Question: I'm have a routine based on code found on this forum:
'''
+ (FSRef)useOpenFileToGetFSRef:(NSString **)fileName requiredFileType: (NSString*) requiredFileType
{
FSRef fileFSRef;
NSArray* fileTypes = [[NSArray alloc] initWithObjects:requiredFileType, nil];
//http://stackoverflow.com/questions/<PHONE>/objective-c-nsopenpanel-get-filename
NSOpenPanel* openDlg = [NSOpenPanel openPanel];
[openDlg setFloatingPanel:YES];
[openDlg setCanChooseDirectories:NO];
[openDlg setCanChooseFiles:YES];
[openDlg setAllowsMultipleSelection:YES];
[openDlg setAllowedFileTypes:fileTypes];
if ( [openDlg runModal] == NSOKButton ) //<== CRASHES ON CALL TO runModal
{
NSArray* filePaths = [openDlg URLs];
//only getting 1st file
NSURL *fileUrl = [filePaths objectAtIndex:0];
*fileName = [fileUrl path];
CFURLGetFSRef((CFURLRef)fileUrl, &fileFSRef);
}
return fileFSRef;
}
'''
The app repeatably crases on the call to runModel:

What could explain this?
Thanks very much in advance to all for any info.
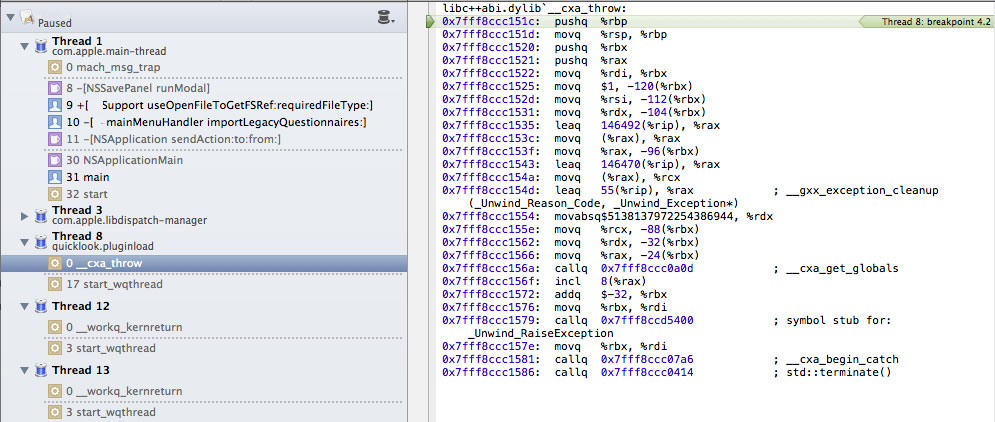
Answer: I actually think you had a breakpoint on all exceptions. I just ran into this and was looking for why. I ran into this post, but then found the following.
<URL>
When you recreated the project, the breakpoints got reset.